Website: crate-barrel
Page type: account-selection
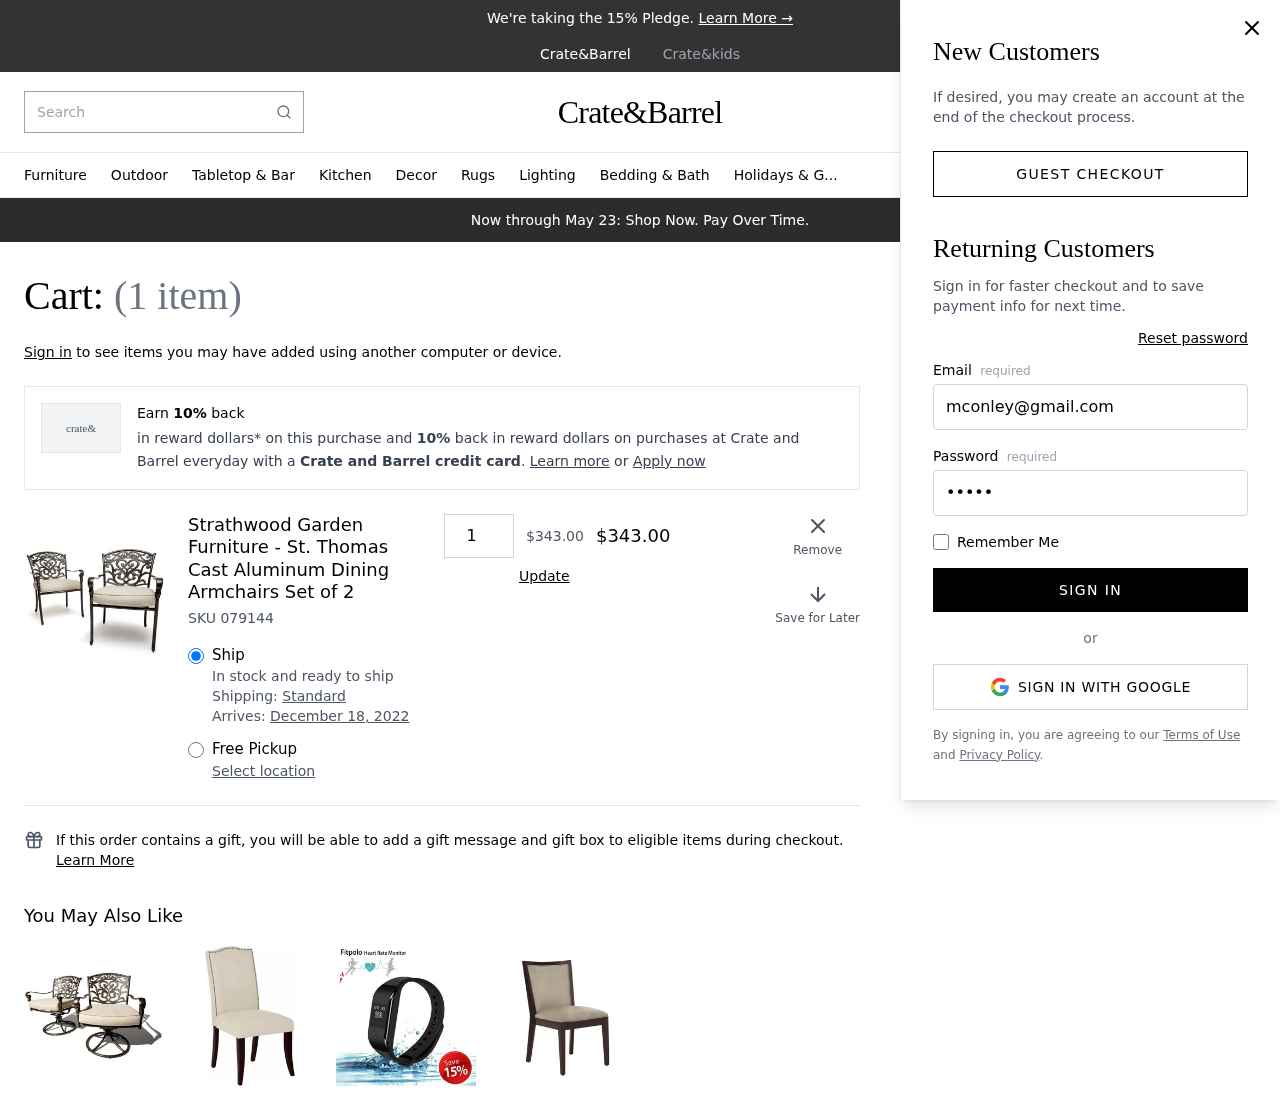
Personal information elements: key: PII_EMAIL
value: mconley@gmail.com
Product elements: key: PRODUCT1_NAME
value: Strathwood Garden Furniture - St. Thomas Cast Aluminum Dining Armchairs Set of 2
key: PRODUCT1_PRICE
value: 343
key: PRODUCT1_QUANTITY
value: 1
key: PRODUCT1_SKU
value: SKU 079144
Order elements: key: ORDER_NUM_ITEMS
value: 1
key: ORDER_DELIVERY_DATE
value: December 18, 2022
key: ORDER_SUBTOTAL
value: $343.00
Search elements: key: HEADER_SEARCH
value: Search